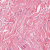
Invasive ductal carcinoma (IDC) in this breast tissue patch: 0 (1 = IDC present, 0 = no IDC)